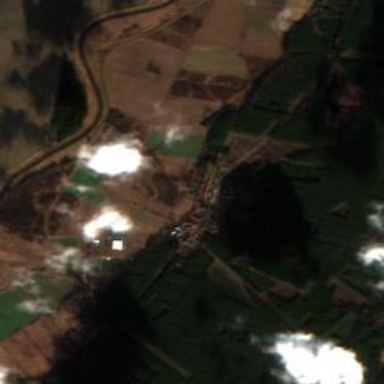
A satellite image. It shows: Village.